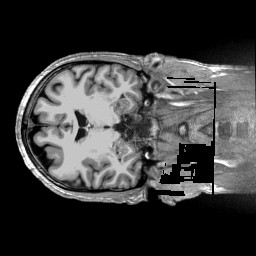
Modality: T1w
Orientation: axial
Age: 36
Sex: male